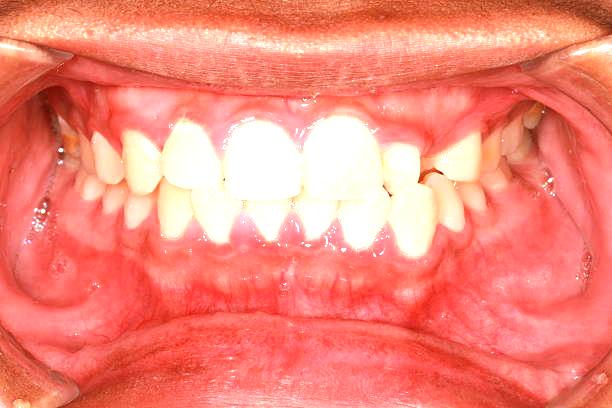
Condition: Gingivitis